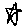
Label: star